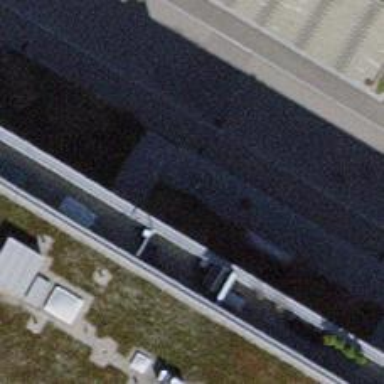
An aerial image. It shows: Bicycle parking area.